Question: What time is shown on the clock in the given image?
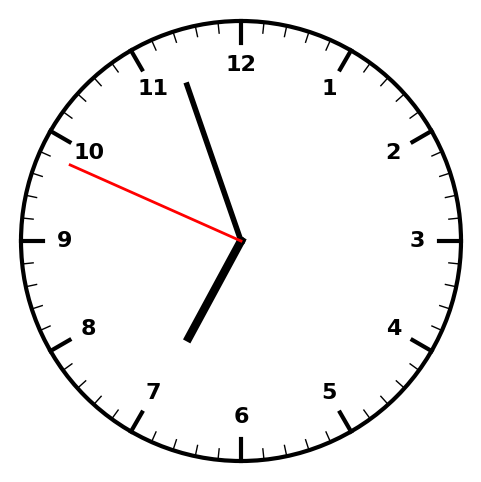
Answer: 06:56:49